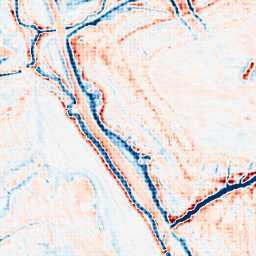
Category: edge_preserving
Decomposition family: bilateral
Decomposition parameters: d: 15
sigma_color: 50
sigma_space: 150
Upsampling method: sinc_hamming
Upsampling parameters: scale: 8
kernel_size: 8
Upsampling scale: 8